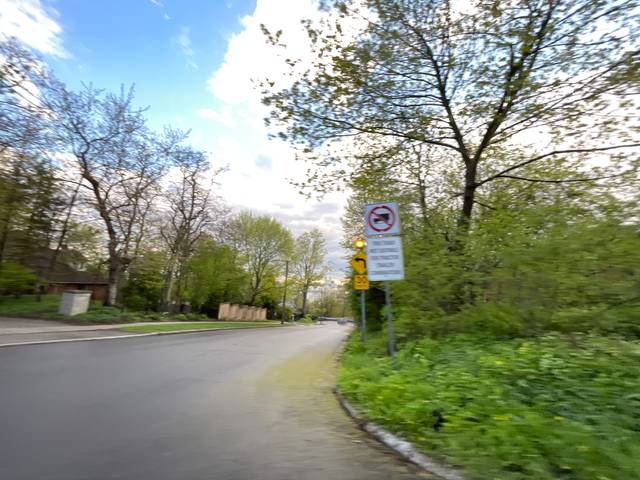
Region: Canada
Coordinates: 43.55, -80.244